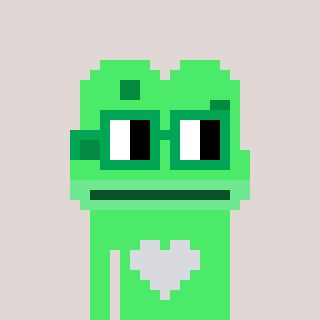
a pixel art character with square green glasses, a frog-shaped head and a teal-colored body on a warm background